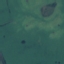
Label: Pasture